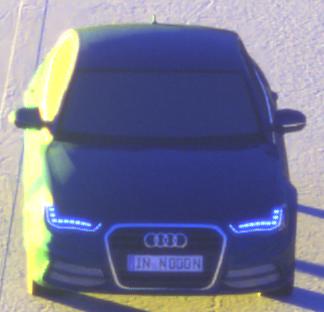
Make: Audi
Model: A6 2.0 TFSI
Detailed model: A6 (C7) Limousine
Model produced from: 2011/10
Model produced until: 2014/09
Doors: 4
Color: blue
Road condition: dry road
Daytime: sunrise or sunset
Contrast: high contrast